Interaction volume radius: 10 \u00c5
Interaction volume height: 10 \u00c5
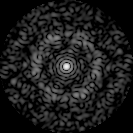
Disorder parameter: 0.8244